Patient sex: F
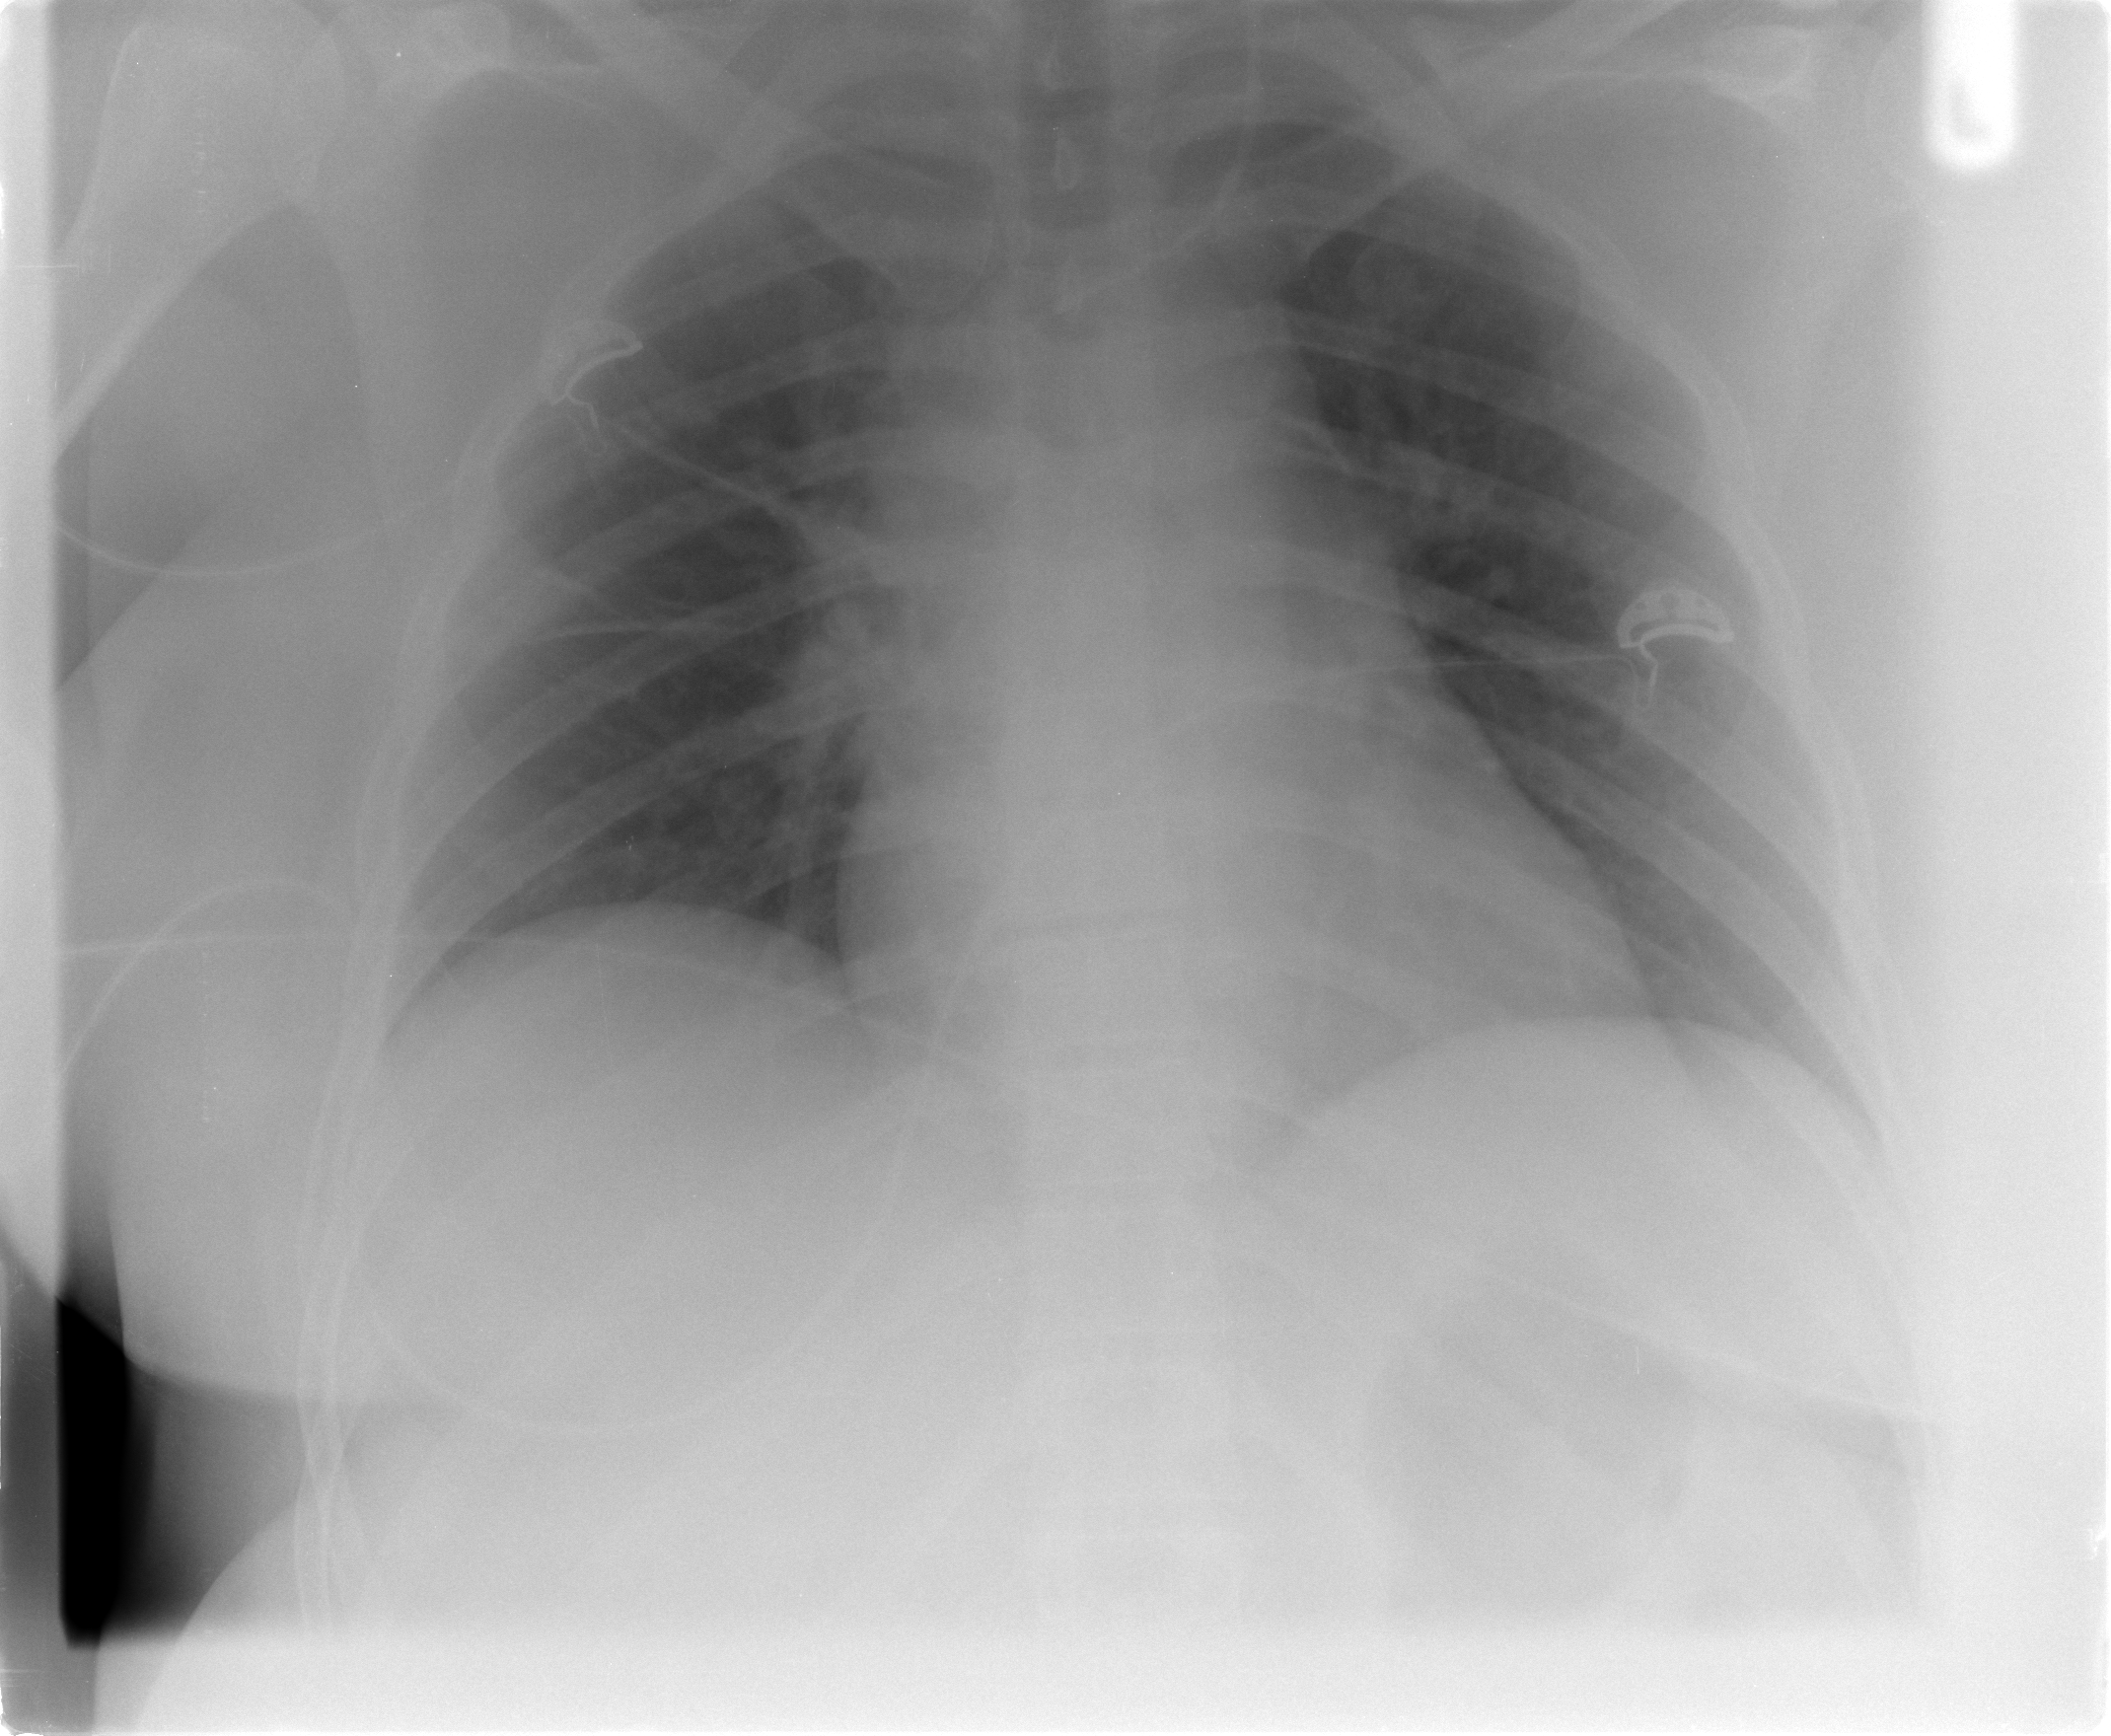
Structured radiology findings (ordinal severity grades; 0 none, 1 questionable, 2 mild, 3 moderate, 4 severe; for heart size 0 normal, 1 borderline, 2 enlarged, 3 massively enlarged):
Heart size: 1
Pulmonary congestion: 1
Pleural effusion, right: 0
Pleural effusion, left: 0
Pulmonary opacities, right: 0
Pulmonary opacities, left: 0
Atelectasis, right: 1
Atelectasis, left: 0